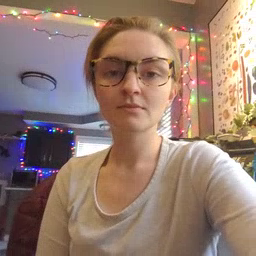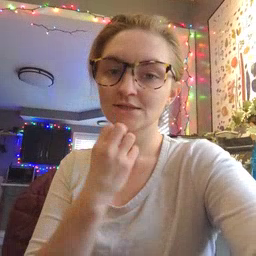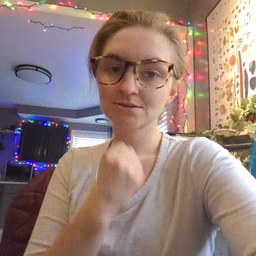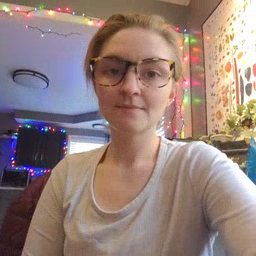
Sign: underwear